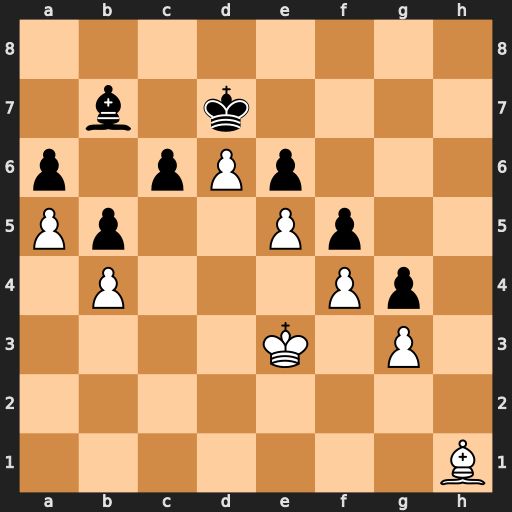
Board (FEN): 8/1b1k4/p1pPp3/Pp2Pp2/1P3Pp1/4K1P1/8/7B
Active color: w
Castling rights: -
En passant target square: -
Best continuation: Kd4 c5+ Kxc5 Bxh1 Kb6 Bg2 Kxa6 Bf1 Kb7